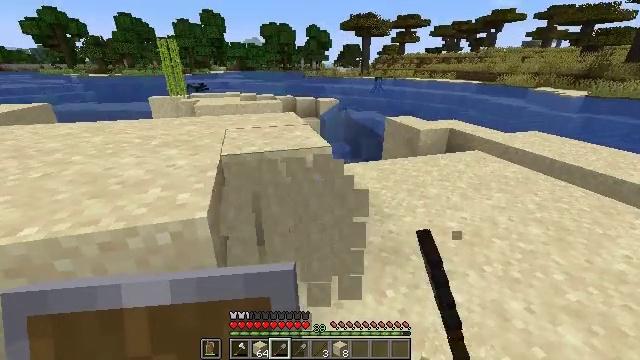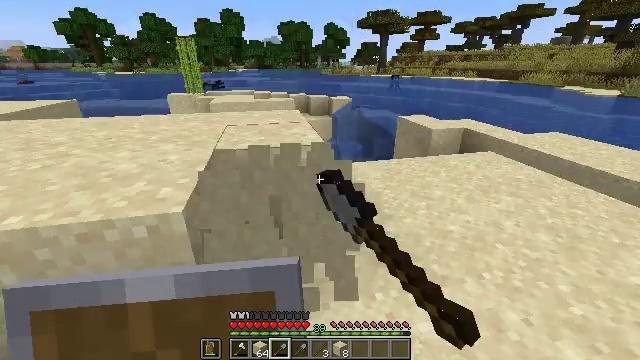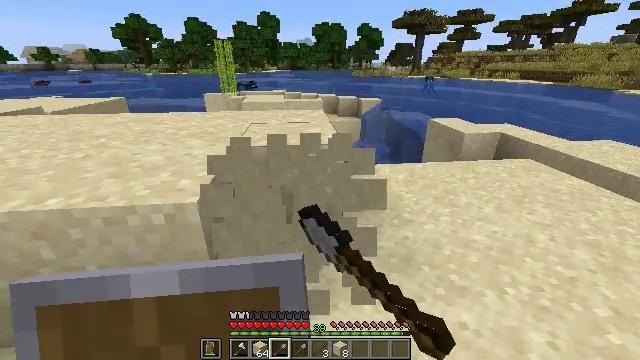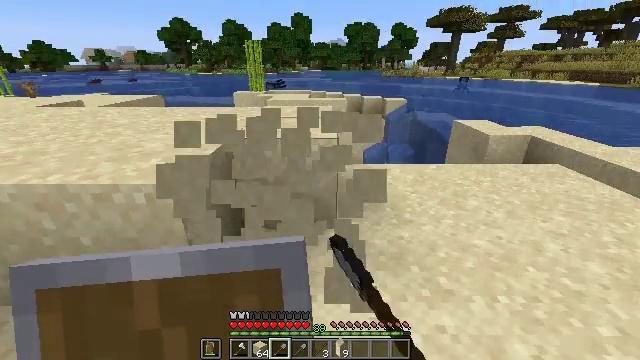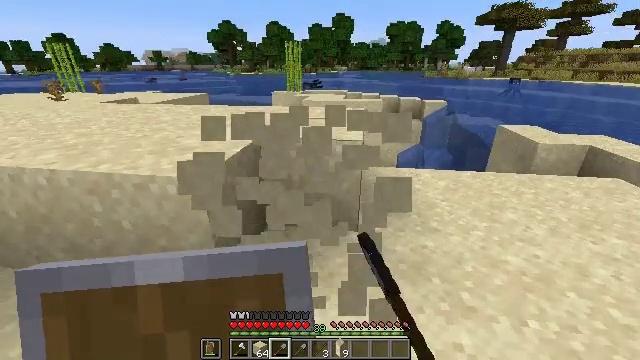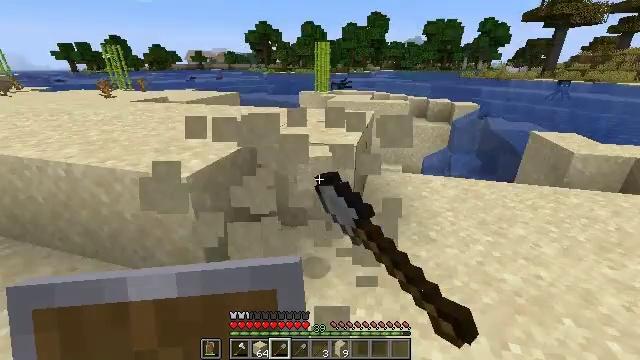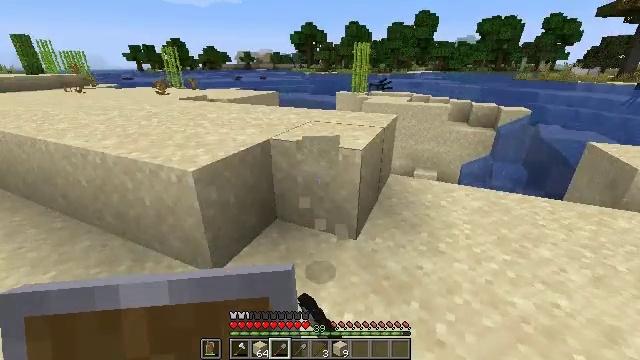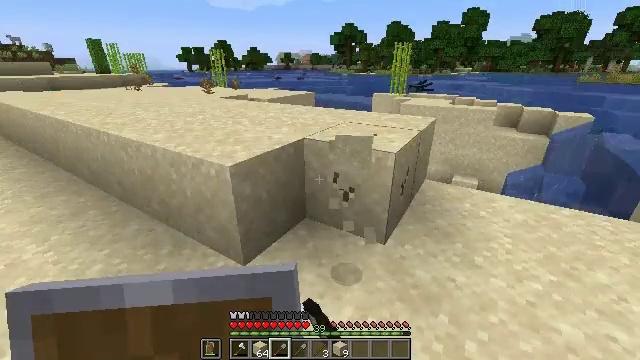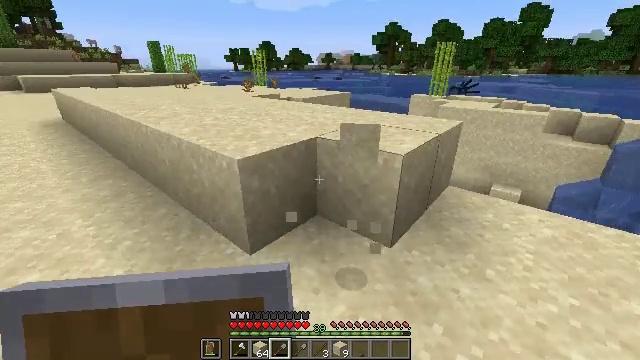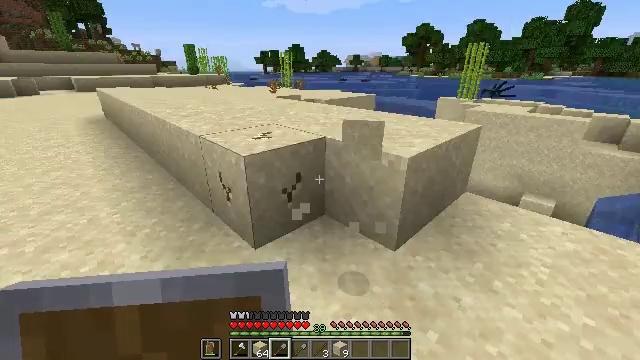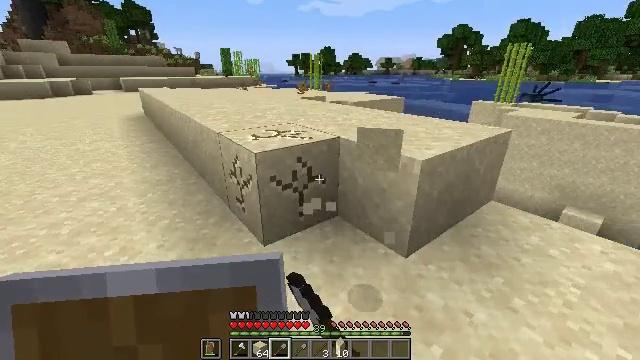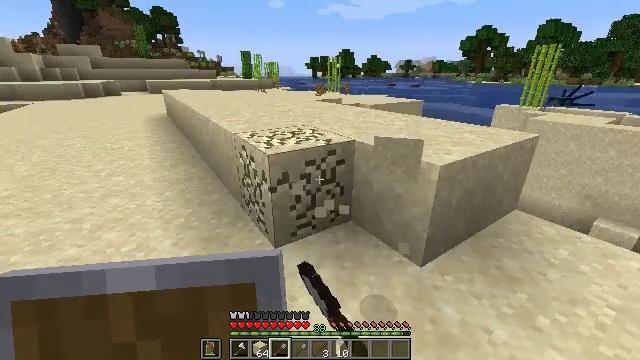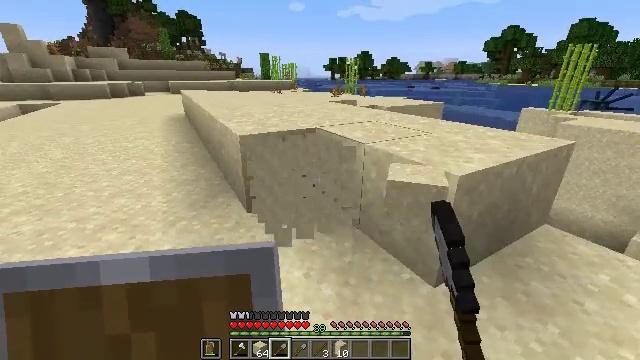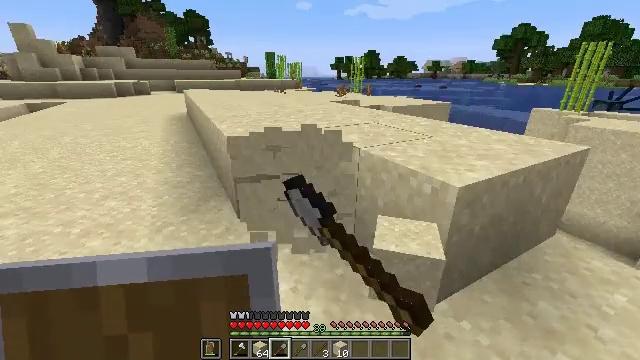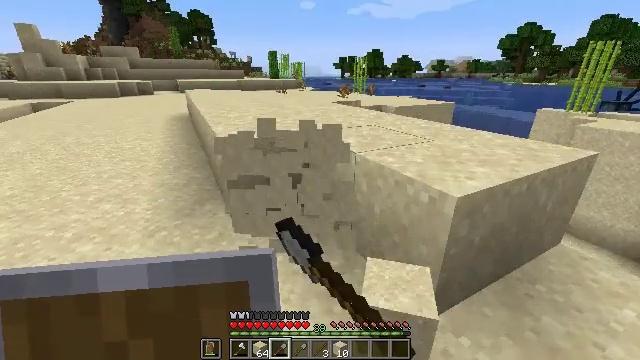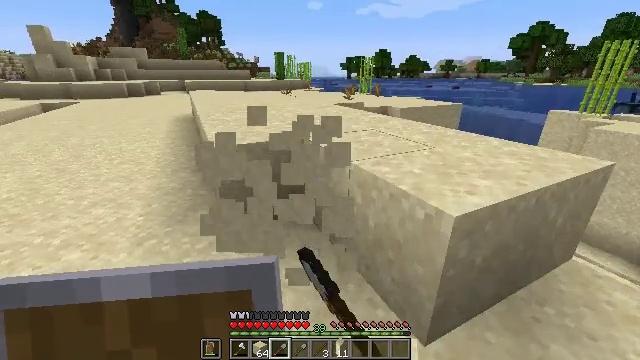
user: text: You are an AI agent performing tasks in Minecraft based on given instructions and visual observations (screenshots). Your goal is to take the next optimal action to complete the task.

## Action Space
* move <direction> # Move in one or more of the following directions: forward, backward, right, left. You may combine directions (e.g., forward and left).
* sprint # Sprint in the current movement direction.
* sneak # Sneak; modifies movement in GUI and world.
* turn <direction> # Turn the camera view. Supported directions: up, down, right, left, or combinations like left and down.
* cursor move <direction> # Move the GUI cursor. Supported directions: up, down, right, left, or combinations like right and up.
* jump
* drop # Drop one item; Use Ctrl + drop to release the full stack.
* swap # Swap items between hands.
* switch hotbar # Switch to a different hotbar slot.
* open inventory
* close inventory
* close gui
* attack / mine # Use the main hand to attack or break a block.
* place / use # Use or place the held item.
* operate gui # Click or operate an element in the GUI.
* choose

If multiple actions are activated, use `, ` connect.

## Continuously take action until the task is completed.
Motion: motion action
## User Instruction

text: Break the sand block.
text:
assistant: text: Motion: move right, turn left, attack / mine
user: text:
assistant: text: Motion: move right, turn left, attack / mine
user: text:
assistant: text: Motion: move right, turn left, attack / mine
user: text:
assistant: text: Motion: move right, turn left, attack / mine
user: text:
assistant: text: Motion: move right, turn left, attack / mine
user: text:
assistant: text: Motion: move right, turn left, attack / mine
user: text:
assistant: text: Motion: move right, turn left, attack / mine
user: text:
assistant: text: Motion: move right, turn left, attack / mine
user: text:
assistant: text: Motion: turn left, attack / mine
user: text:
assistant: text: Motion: move forward, turn left, attack / mine
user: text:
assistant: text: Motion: move forward, turn left, attack / mine
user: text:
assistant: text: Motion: move forward and move right, turn left, attack / mine
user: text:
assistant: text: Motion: move forward and move right, turn left, attack / mine
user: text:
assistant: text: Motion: move forward and move right, attack / mine
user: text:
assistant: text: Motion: move forward and move right, turn left, attack / mine
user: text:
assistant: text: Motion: move forward and move right, turn left, attack / mine
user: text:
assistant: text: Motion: move forward, turn left, attack / mine
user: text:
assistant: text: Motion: move forward, turn left, attack / mine
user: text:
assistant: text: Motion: move forward, turn left, attack / mine
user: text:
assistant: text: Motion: move forward, turn left, attack / mine
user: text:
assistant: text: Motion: turn left, attack / mine
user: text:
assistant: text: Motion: turn left, attack / mine
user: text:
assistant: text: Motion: attack / mine
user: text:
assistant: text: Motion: attack / mine
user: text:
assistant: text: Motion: attack / mine
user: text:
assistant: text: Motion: move forward, attack / mine
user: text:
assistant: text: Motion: move forward, attack / mine
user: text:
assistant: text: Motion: move forward, attack / mine
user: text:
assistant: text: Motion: move forward, attack / mine
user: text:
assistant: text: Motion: attack / mine